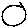
Label: circle